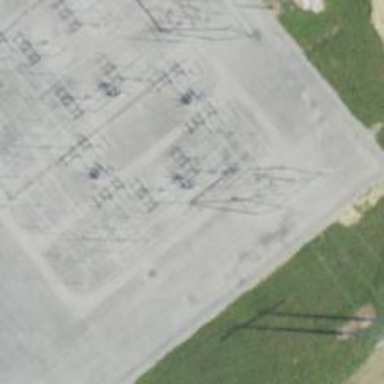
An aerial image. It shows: Switch used for power control.